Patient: sex M, age 26
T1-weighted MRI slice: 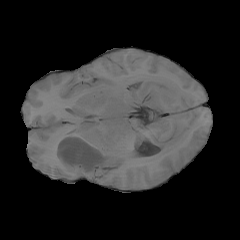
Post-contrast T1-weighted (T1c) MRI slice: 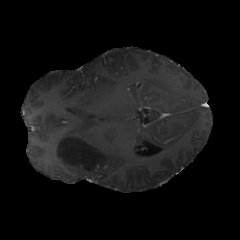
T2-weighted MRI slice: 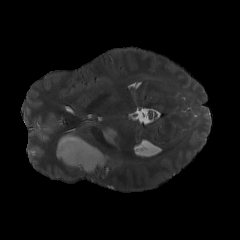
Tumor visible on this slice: yes
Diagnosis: Astrocytoma, IDH-mutant
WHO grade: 4